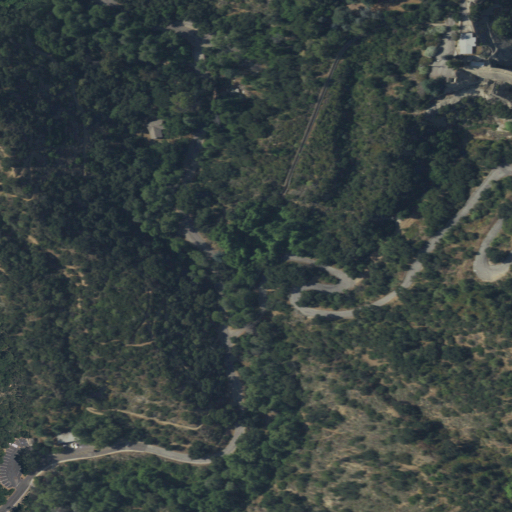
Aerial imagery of valley in California named Monrovia Canyon containing grassland, open development, mixed forest, evergreen forest, low intensity development, woody wetlands, shrub, medium intensity development, and herbaceous wetlands